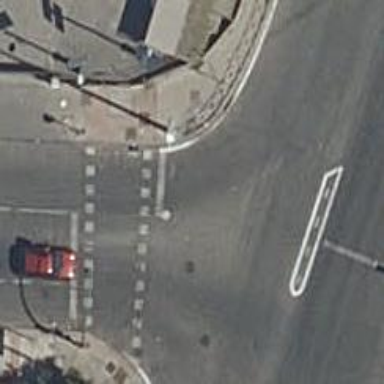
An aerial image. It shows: Crossing with traffic signals.